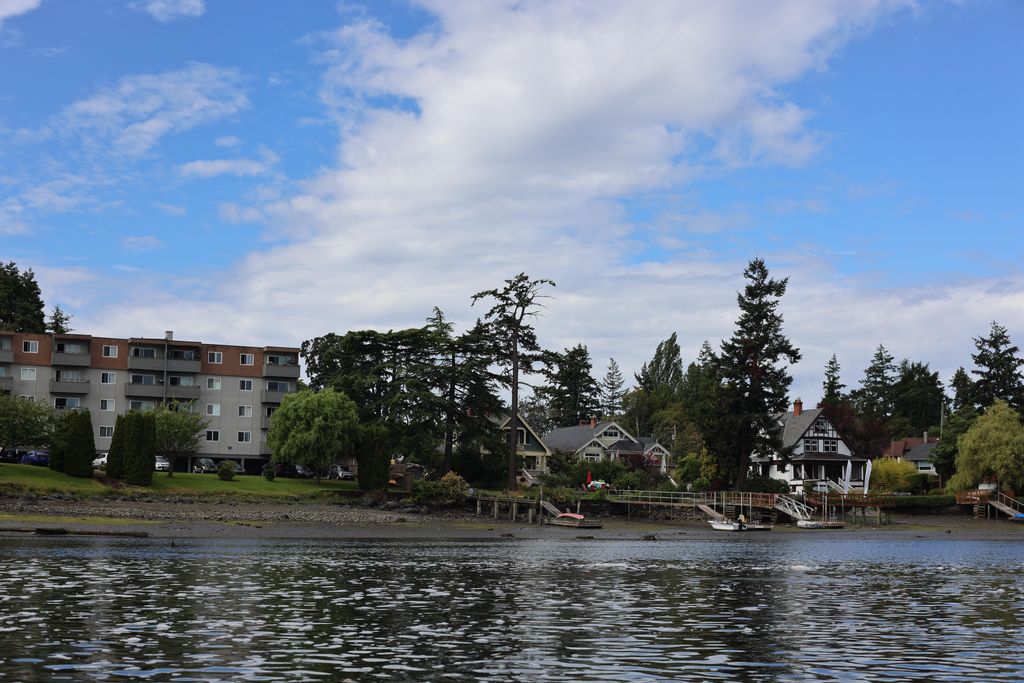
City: victoria